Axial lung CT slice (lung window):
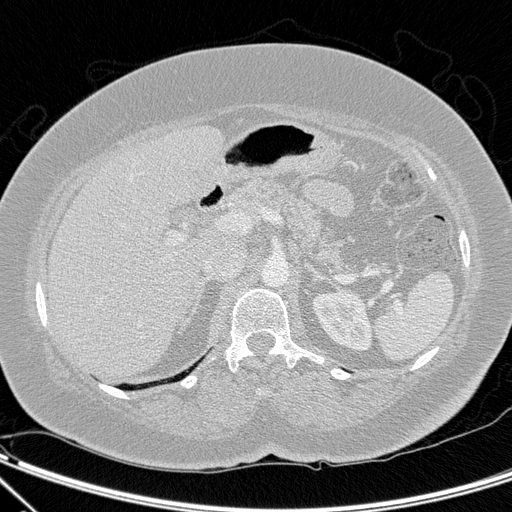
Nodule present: no